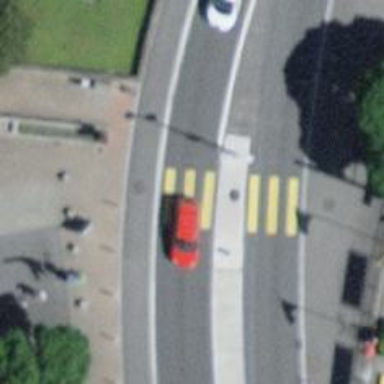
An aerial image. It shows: Marked zebra crossing with pedestrian island.